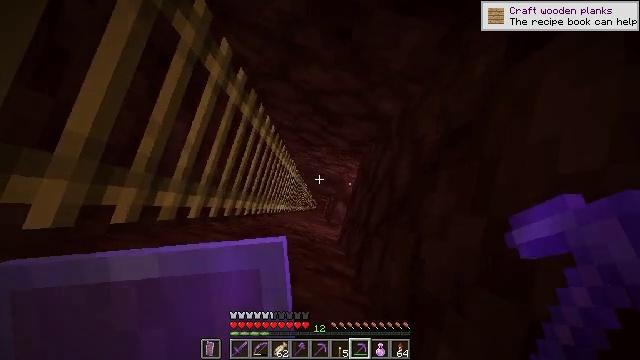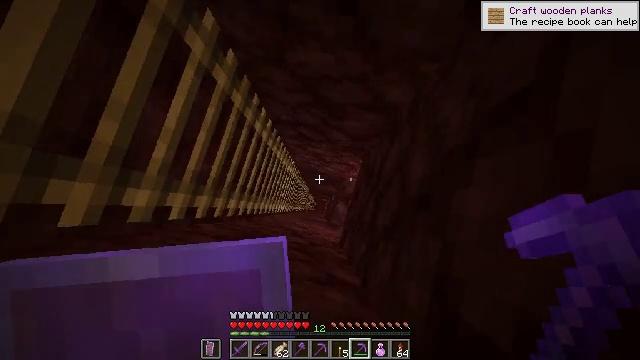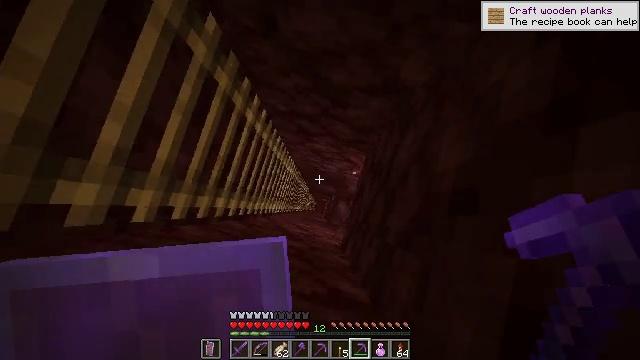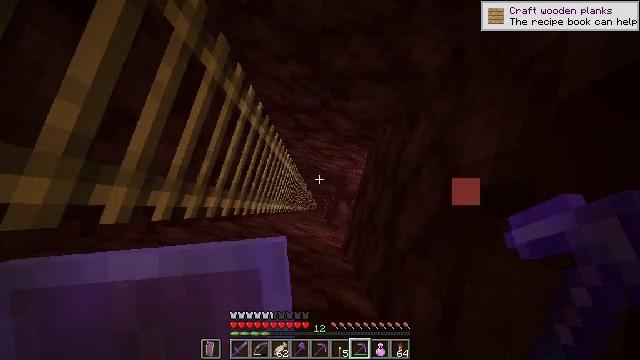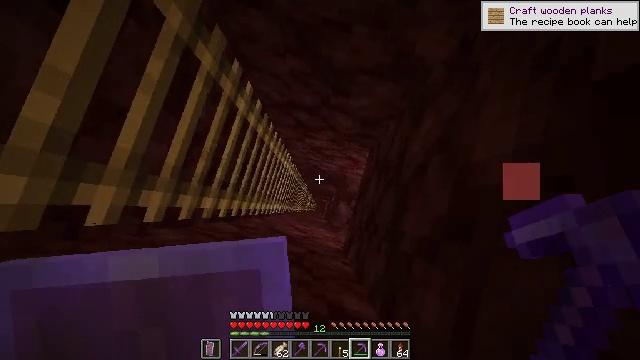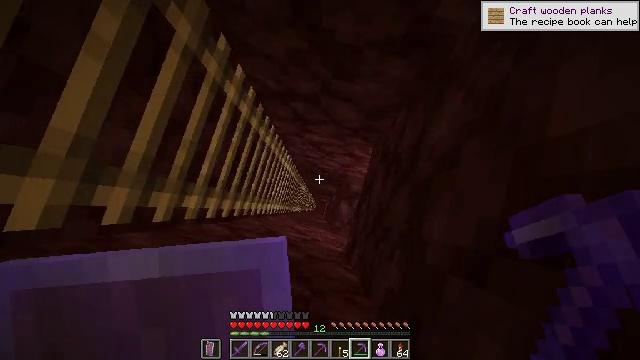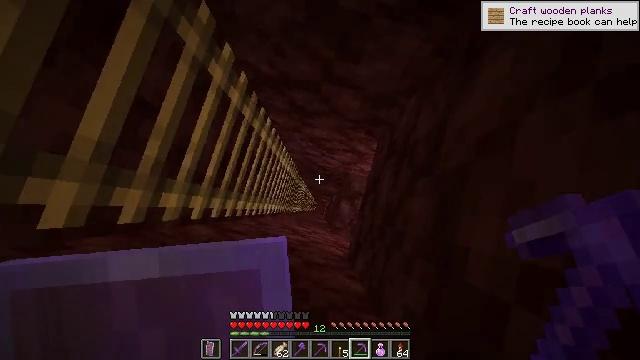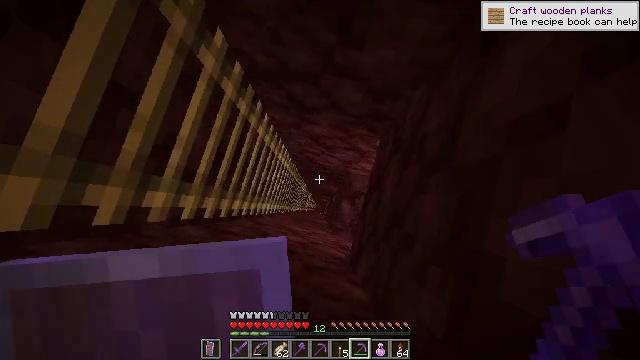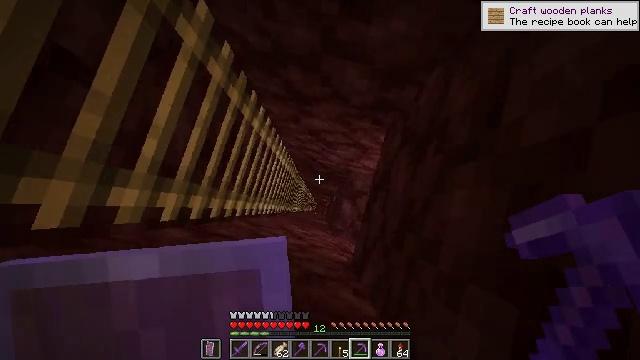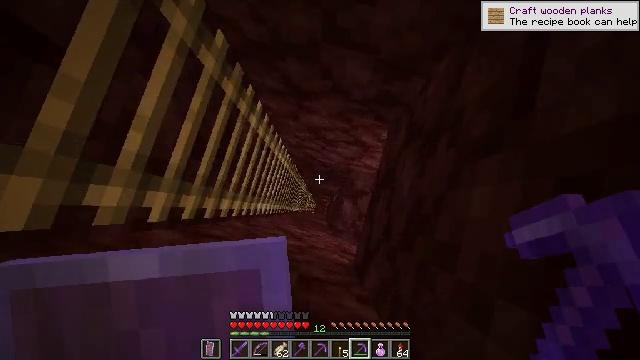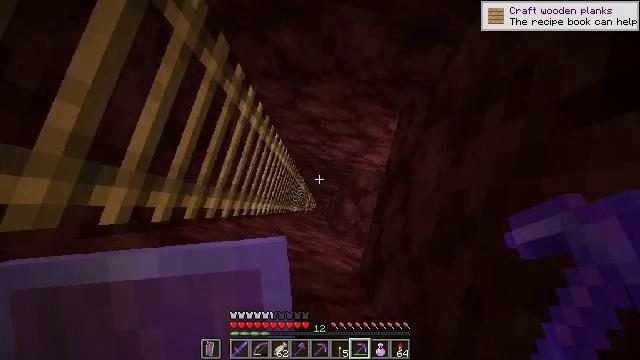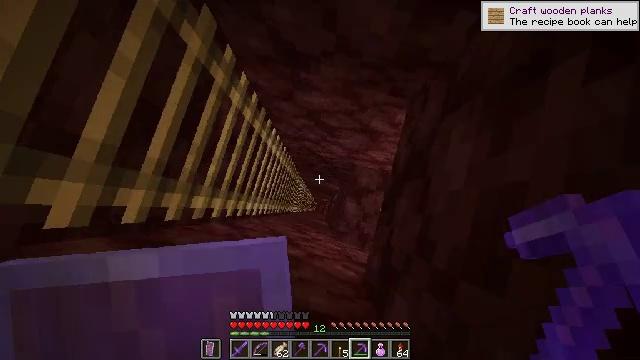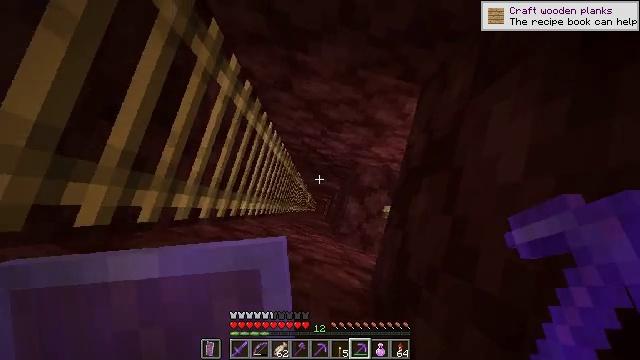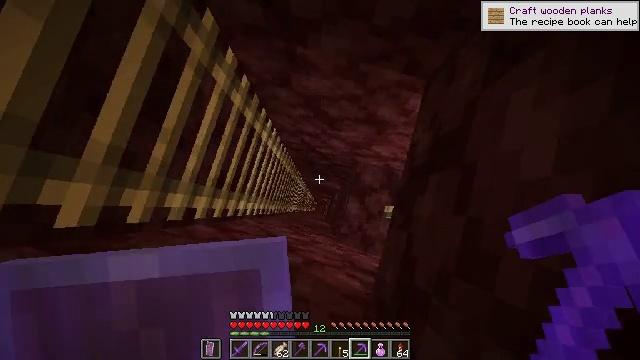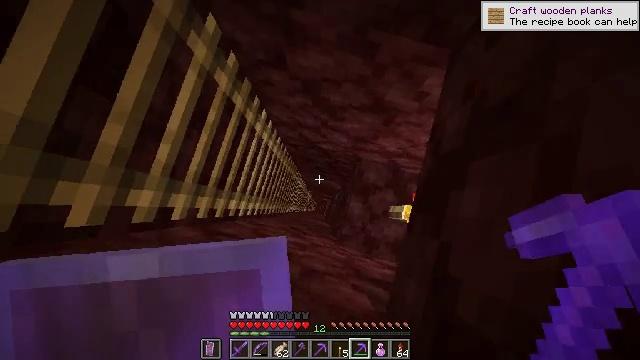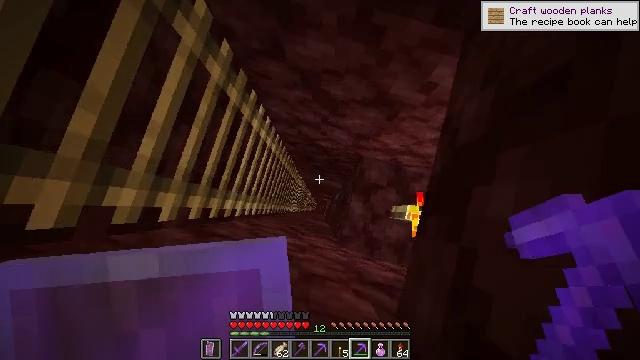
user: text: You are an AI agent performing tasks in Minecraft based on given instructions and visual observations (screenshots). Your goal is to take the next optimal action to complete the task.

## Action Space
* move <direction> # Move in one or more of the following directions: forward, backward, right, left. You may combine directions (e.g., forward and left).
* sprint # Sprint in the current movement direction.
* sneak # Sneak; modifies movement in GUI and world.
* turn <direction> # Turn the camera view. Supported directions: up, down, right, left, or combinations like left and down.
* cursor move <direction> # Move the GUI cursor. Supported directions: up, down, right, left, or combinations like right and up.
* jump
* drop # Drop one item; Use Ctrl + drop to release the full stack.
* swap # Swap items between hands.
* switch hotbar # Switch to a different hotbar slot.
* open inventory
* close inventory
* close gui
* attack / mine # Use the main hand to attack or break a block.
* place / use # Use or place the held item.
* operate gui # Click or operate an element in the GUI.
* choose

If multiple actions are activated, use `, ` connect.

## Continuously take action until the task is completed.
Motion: motion action
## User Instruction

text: Mine nether quartz ore in the Nether.
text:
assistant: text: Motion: no_op
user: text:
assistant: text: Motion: no_op
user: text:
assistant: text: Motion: no_op
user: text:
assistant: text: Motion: no_op
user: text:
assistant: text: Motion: no_op
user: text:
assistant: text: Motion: no_op
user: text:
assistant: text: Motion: no_op
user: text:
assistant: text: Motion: no_op
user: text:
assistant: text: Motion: no_op
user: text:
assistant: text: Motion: no_op
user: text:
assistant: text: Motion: no_op
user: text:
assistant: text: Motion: no_op
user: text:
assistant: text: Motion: no_op
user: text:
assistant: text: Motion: no_op
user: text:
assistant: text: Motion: no_op
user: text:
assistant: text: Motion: no_op
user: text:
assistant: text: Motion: no_op
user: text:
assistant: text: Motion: no_op
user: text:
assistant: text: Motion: no_op
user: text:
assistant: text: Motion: no_op
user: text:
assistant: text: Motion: no_op
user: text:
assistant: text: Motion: no_op
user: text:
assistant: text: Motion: no_op
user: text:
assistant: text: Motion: no_op
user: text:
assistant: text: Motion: no_op
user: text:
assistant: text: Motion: no_op
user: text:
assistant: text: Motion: no_op
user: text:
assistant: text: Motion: no_op
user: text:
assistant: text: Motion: no_op
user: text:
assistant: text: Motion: no_op